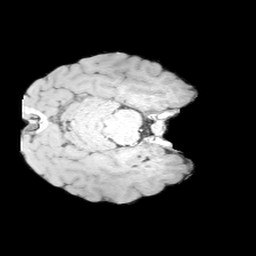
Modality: MP2RAGE
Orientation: axial